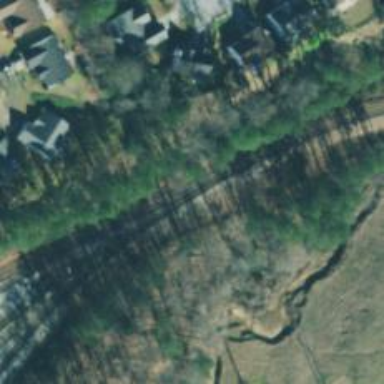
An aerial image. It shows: Rail spur service.